Field crop: tomato
Growth stage: 1
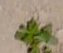
Species: portulaca